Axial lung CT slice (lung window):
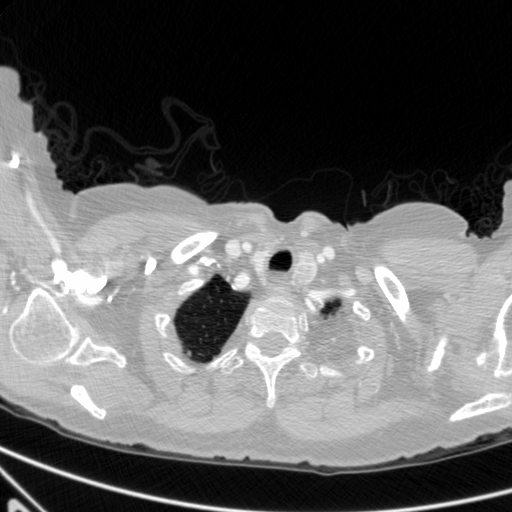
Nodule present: no